Question: I am trying to subset a data frame by using the 'cbind()' function and '$' selecting the colum names:
'''
stormData <- read.csv("/Users/b.w.h/Documents/R/Coursera/Reproducible Research /Project 2/repdata-data-StormData.csv");
stormDataSubset <- as.data.frame(c(stormData$STATE, stormData$EVTYPE, stormData$FATALITIES, stormData$INJURIES));
head(stormDataSubset);
'''
But it only returns the index column and the state column:

Why isn't this subsetting method working? And what should I do to properly subset it? Thanks!
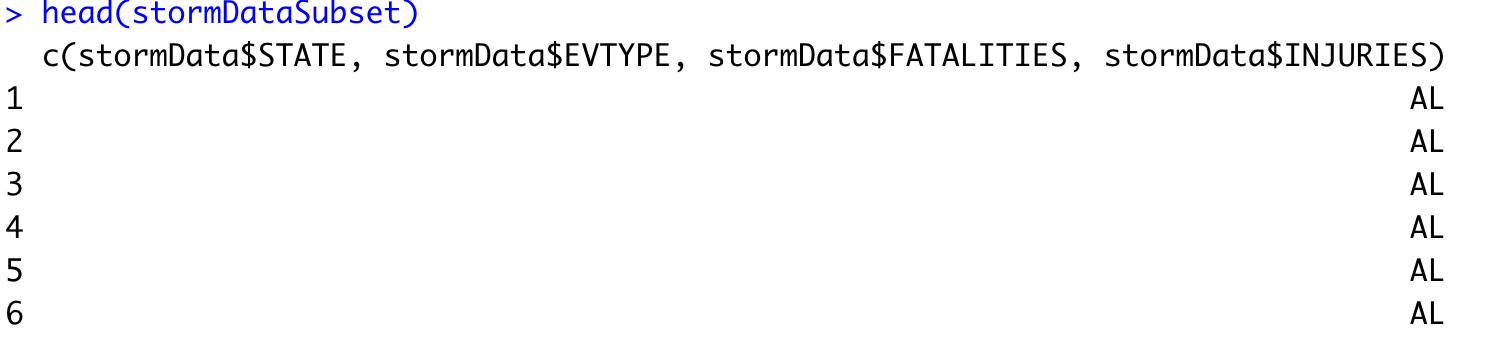
Answer: In your case the columns are added one below the another, making it only one column. You can use
'''
stormDataSubset <- cbind.data.frame(stormData$STATE, stormData$EVTYPE, stormData$FATALITIES, stormData$INJURIES)
'''